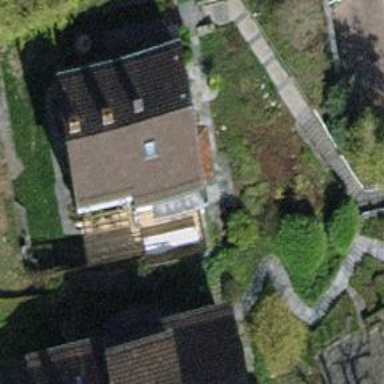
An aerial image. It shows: Detached building.